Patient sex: F
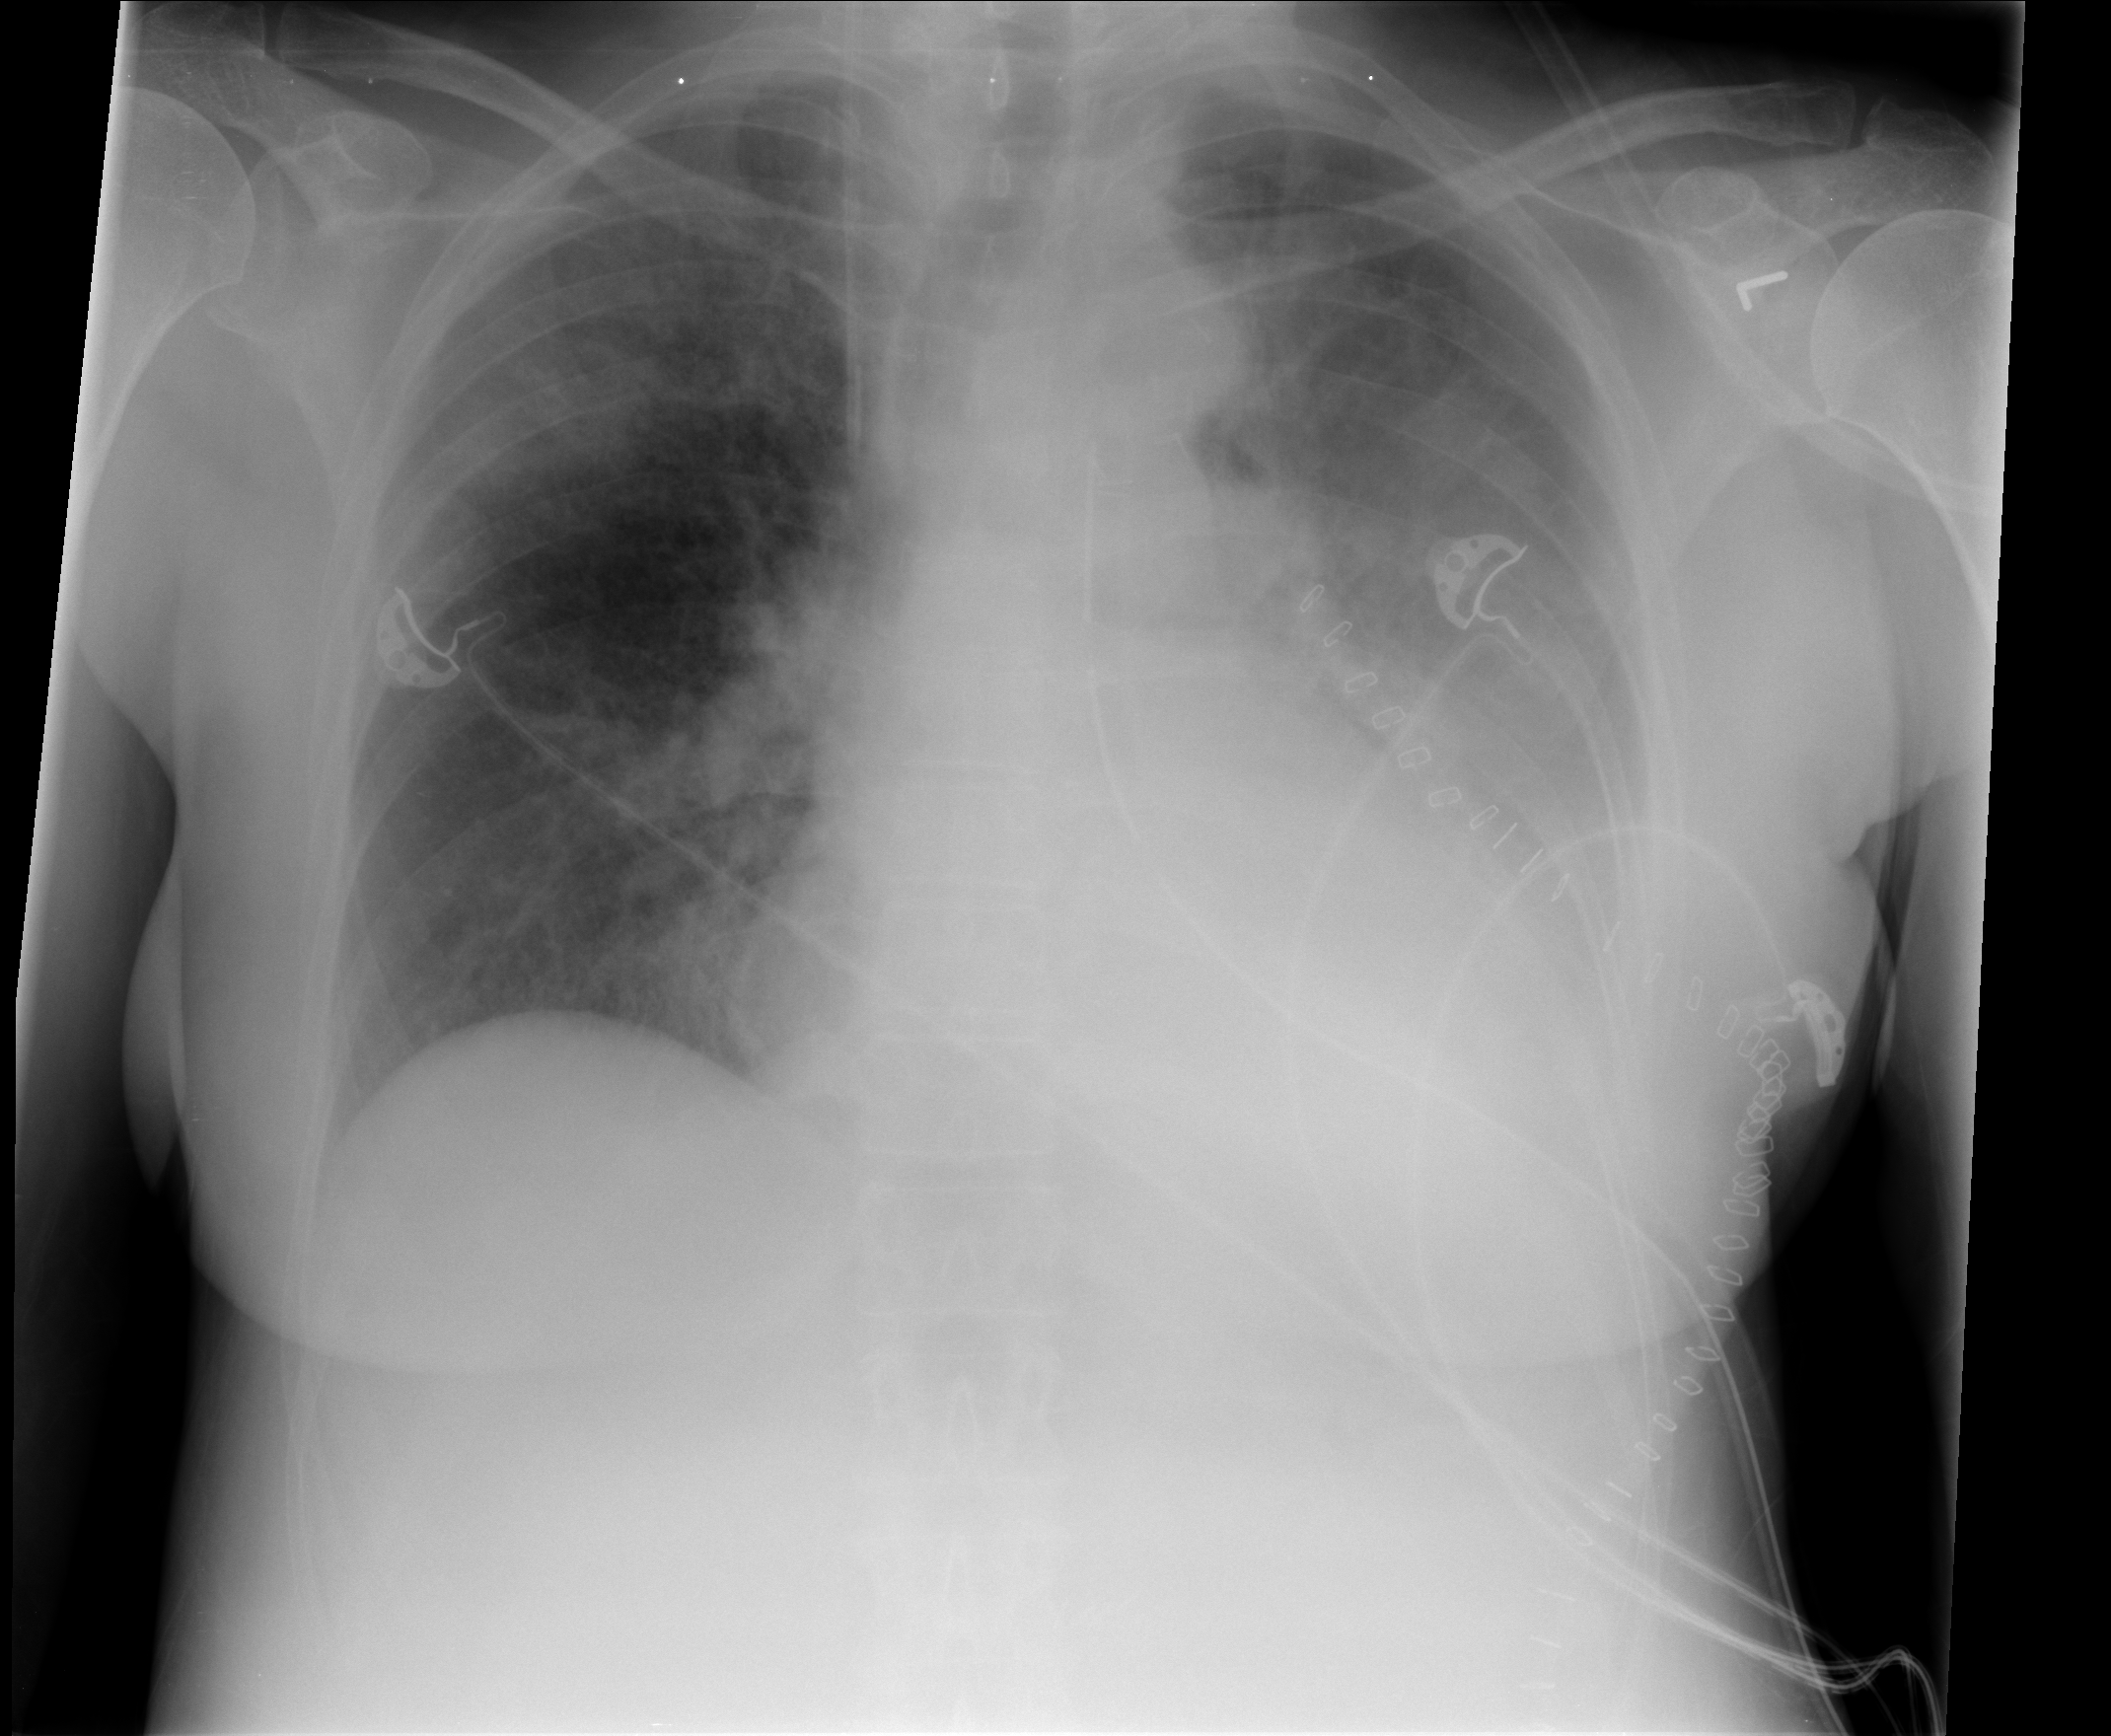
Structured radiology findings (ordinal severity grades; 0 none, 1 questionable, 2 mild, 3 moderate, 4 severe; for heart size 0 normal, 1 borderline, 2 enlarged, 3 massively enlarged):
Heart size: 0
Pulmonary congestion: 2
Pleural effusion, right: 0
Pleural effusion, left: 3
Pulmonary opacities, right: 3
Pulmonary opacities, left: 3
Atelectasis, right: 3
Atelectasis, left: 3